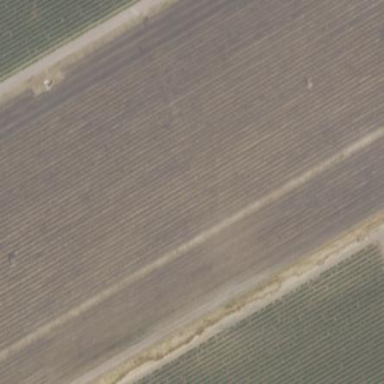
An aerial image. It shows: Vineyard where grapes are grown.